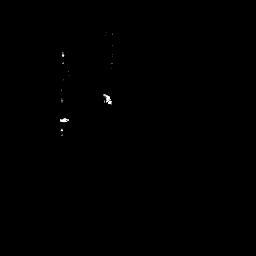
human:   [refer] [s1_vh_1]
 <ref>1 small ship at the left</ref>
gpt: <box>[[21, 44, 27, 53, 0]]</box>